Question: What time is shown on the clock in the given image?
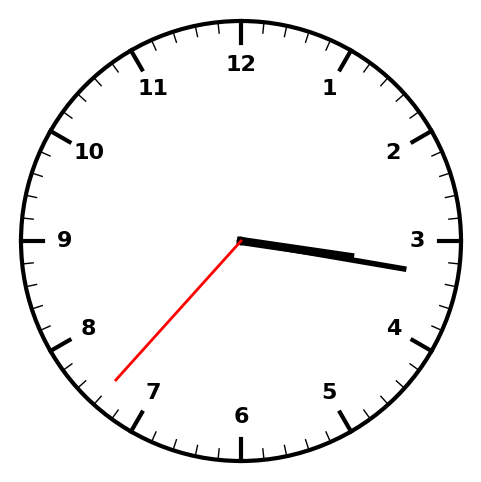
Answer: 03:16:37